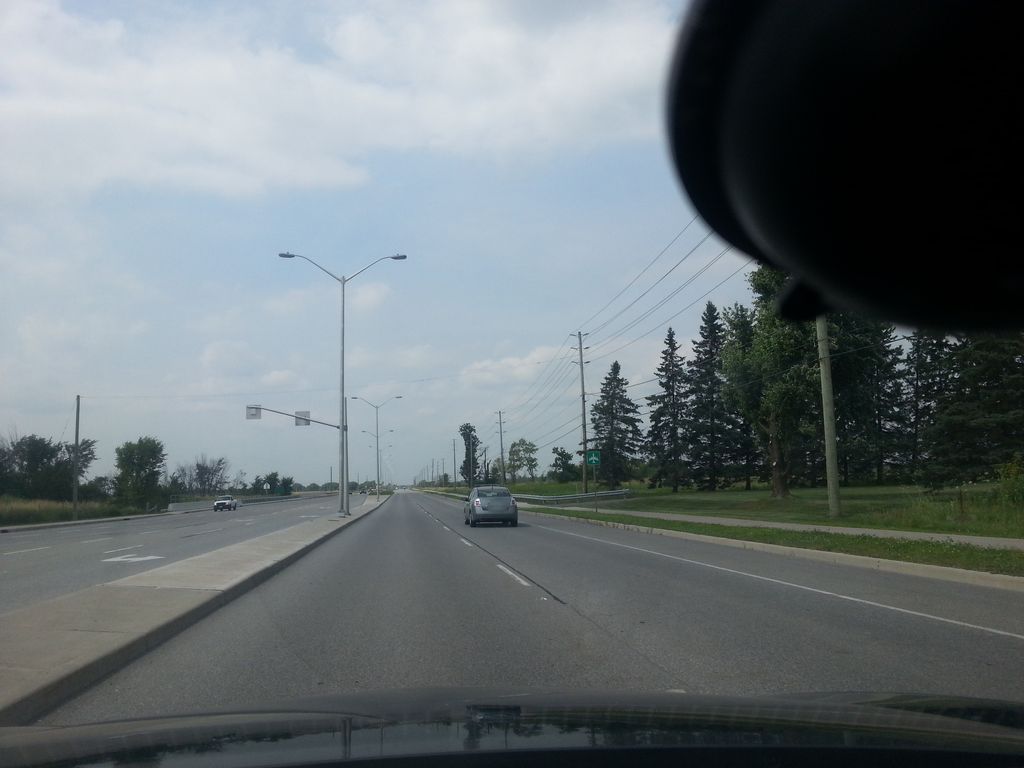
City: ottawa-gatineau